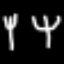
Label: fork